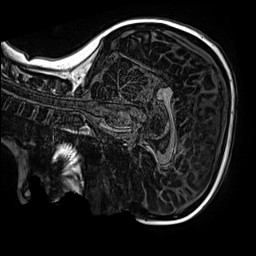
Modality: MP2RAGE
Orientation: sagittal
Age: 12
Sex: female
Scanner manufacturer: siemens
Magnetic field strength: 3 T
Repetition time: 4 s
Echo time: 0.00299 s